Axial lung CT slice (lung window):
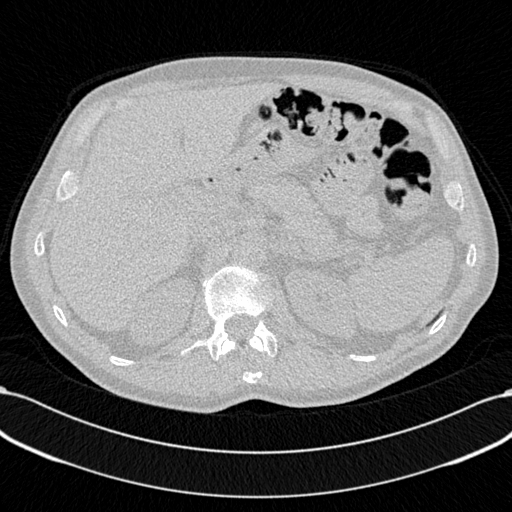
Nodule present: no